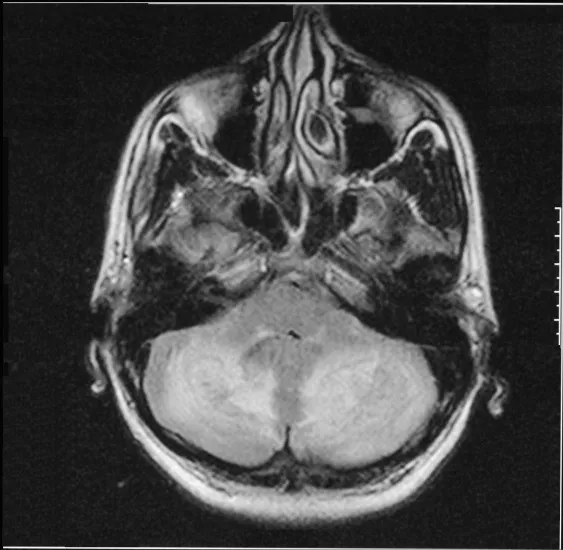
Axial magnetic resonance imaging showing hyperintense areas in his cerebellar white matter and ventricular enhancement in a T2-weighted sequence.
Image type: radiology (mri)